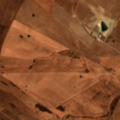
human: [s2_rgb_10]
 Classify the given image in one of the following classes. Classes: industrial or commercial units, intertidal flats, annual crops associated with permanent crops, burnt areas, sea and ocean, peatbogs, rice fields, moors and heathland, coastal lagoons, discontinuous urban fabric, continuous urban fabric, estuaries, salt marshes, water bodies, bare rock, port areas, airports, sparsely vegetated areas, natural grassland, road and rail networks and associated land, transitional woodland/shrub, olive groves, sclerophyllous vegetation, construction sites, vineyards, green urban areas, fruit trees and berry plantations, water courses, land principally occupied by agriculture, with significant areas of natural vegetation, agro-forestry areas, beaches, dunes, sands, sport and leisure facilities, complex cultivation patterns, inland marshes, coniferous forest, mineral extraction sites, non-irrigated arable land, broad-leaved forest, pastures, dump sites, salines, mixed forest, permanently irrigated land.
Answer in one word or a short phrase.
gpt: non-irrigated arable land